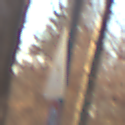
Verkehrszeichen: KurveLinks
Zusatzzeichen unten: Geschwindigkeit60
Umgebung: Outdoor, Nature
Tageszeit: SunriseSunset
Wetter: Clear
Licht: Natural
Jahreszeit: Autumn
Kontrast: HighContrast